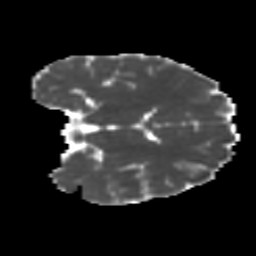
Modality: MD
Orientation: coronal
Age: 14
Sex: male
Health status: ill
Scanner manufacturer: ge
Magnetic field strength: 3 T
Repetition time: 6.752 s
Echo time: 0.079 s